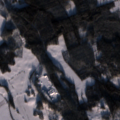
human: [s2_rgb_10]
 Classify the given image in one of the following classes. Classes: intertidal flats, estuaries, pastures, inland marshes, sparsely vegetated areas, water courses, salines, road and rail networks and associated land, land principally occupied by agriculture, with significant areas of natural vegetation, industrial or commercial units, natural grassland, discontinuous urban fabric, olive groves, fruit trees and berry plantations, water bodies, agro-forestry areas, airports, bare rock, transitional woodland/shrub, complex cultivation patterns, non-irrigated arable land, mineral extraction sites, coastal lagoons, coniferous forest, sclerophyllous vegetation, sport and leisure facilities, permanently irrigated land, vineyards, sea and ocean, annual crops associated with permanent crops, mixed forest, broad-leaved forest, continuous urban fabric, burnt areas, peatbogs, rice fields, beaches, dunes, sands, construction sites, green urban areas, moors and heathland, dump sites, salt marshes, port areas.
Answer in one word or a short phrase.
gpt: non-irrigated arable land, coniferous forest